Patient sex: M
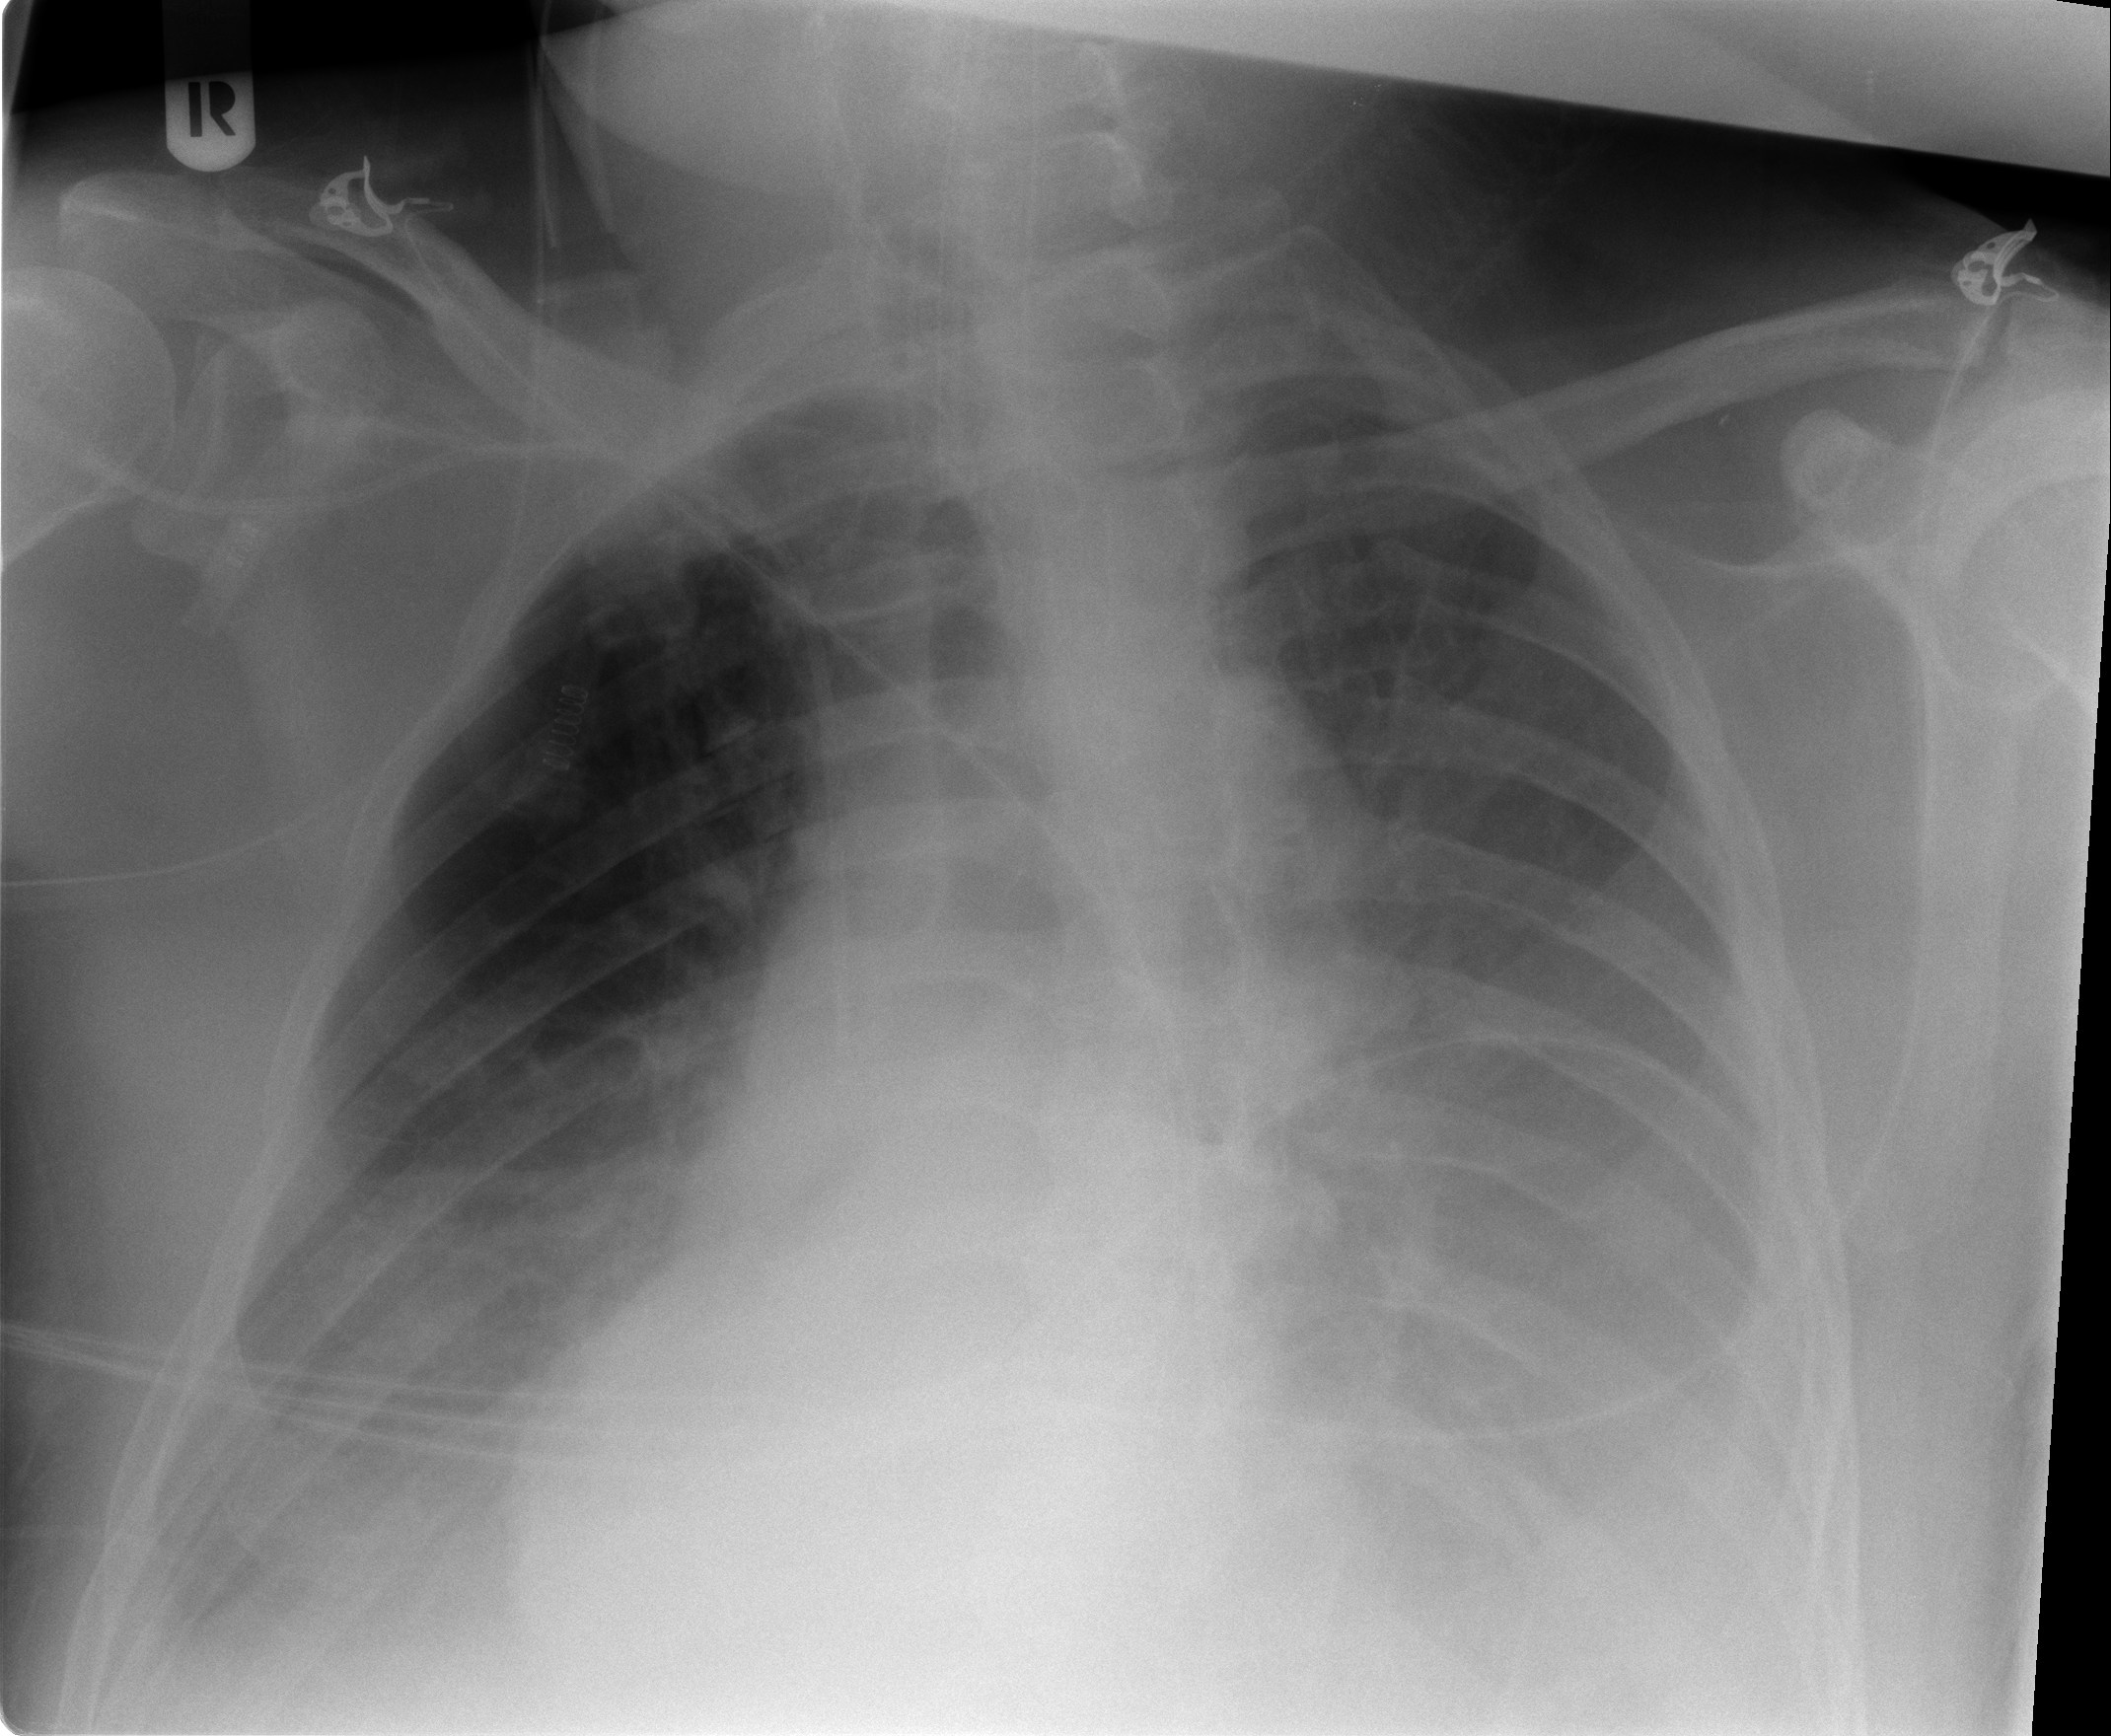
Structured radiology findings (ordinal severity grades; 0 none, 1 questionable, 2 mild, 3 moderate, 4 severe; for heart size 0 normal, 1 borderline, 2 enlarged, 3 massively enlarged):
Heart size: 0
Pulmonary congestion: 2
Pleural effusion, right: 3
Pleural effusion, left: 3
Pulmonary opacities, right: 0
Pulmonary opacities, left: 0
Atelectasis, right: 2
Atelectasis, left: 2